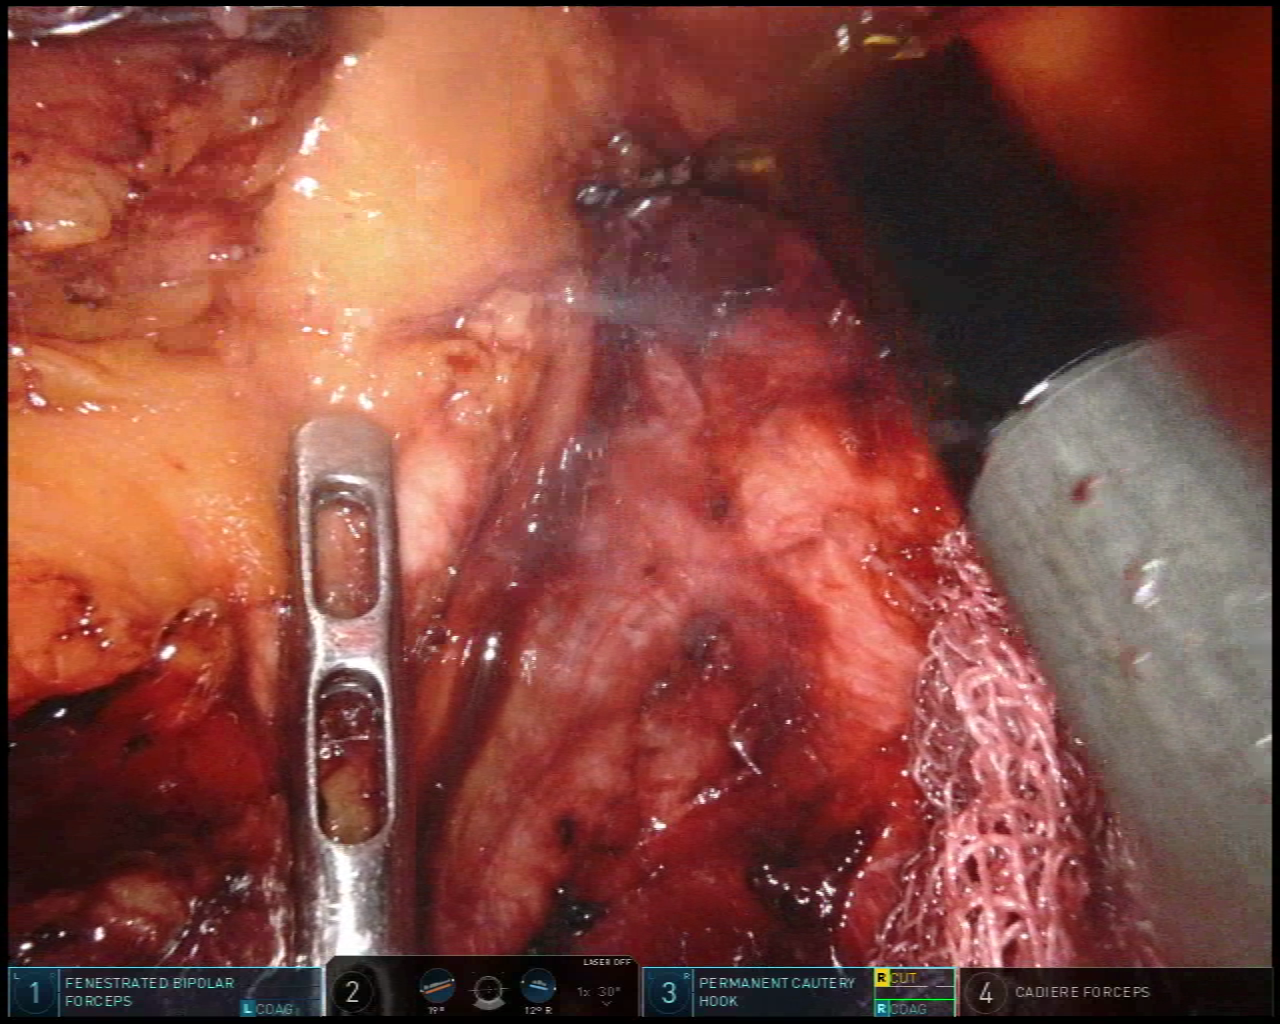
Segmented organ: pancreas
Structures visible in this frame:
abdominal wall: no
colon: no
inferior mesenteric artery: no
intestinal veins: no
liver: no
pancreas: yes
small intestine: no
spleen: no
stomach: no
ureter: no
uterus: no
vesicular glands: no